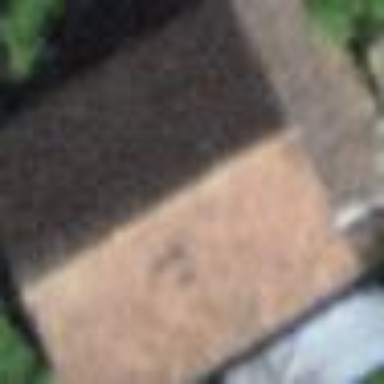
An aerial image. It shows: Barn.